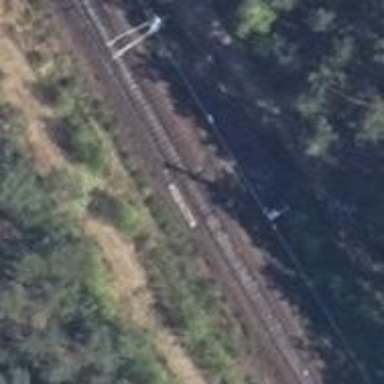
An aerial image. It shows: Railway switch.